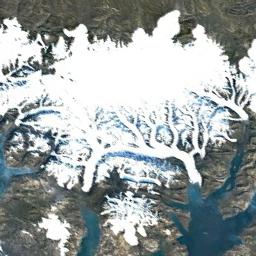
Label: snowberg